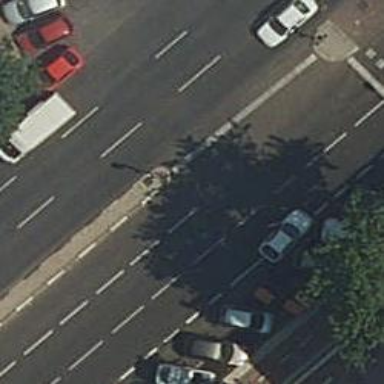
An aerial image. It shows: Road with traffic signals.